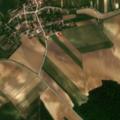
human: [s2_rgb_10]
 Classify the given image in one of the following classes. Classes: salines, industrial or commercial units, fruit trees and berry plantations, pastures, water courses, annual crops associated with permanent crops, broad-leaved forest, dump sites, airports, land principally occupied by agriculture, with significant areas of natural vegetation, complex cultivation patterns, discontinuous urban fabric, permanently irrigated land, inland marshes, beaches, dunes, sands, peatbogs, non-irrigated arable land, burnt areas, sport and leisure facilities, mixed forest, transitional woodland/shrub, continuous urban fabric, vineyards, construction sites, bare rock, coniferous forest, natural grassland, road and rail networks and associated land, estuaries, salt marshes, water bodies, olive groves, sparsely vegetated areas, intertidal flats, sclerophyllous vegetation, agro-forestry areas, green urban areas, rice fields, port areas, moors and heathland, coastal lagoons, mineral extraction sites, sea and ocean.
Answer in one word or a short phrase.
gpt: discontinuous urban fabric, non-irrigated arable land, complex cultivation patterns, broad-leaved forest